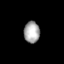
Tissue: skin
Cell type: Epithelial cells
Senescence score: 0.2339
Nuclear area (px): 333
Mean DAPI intensity: 166.664